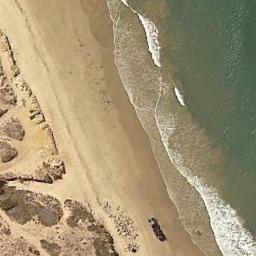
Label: beach